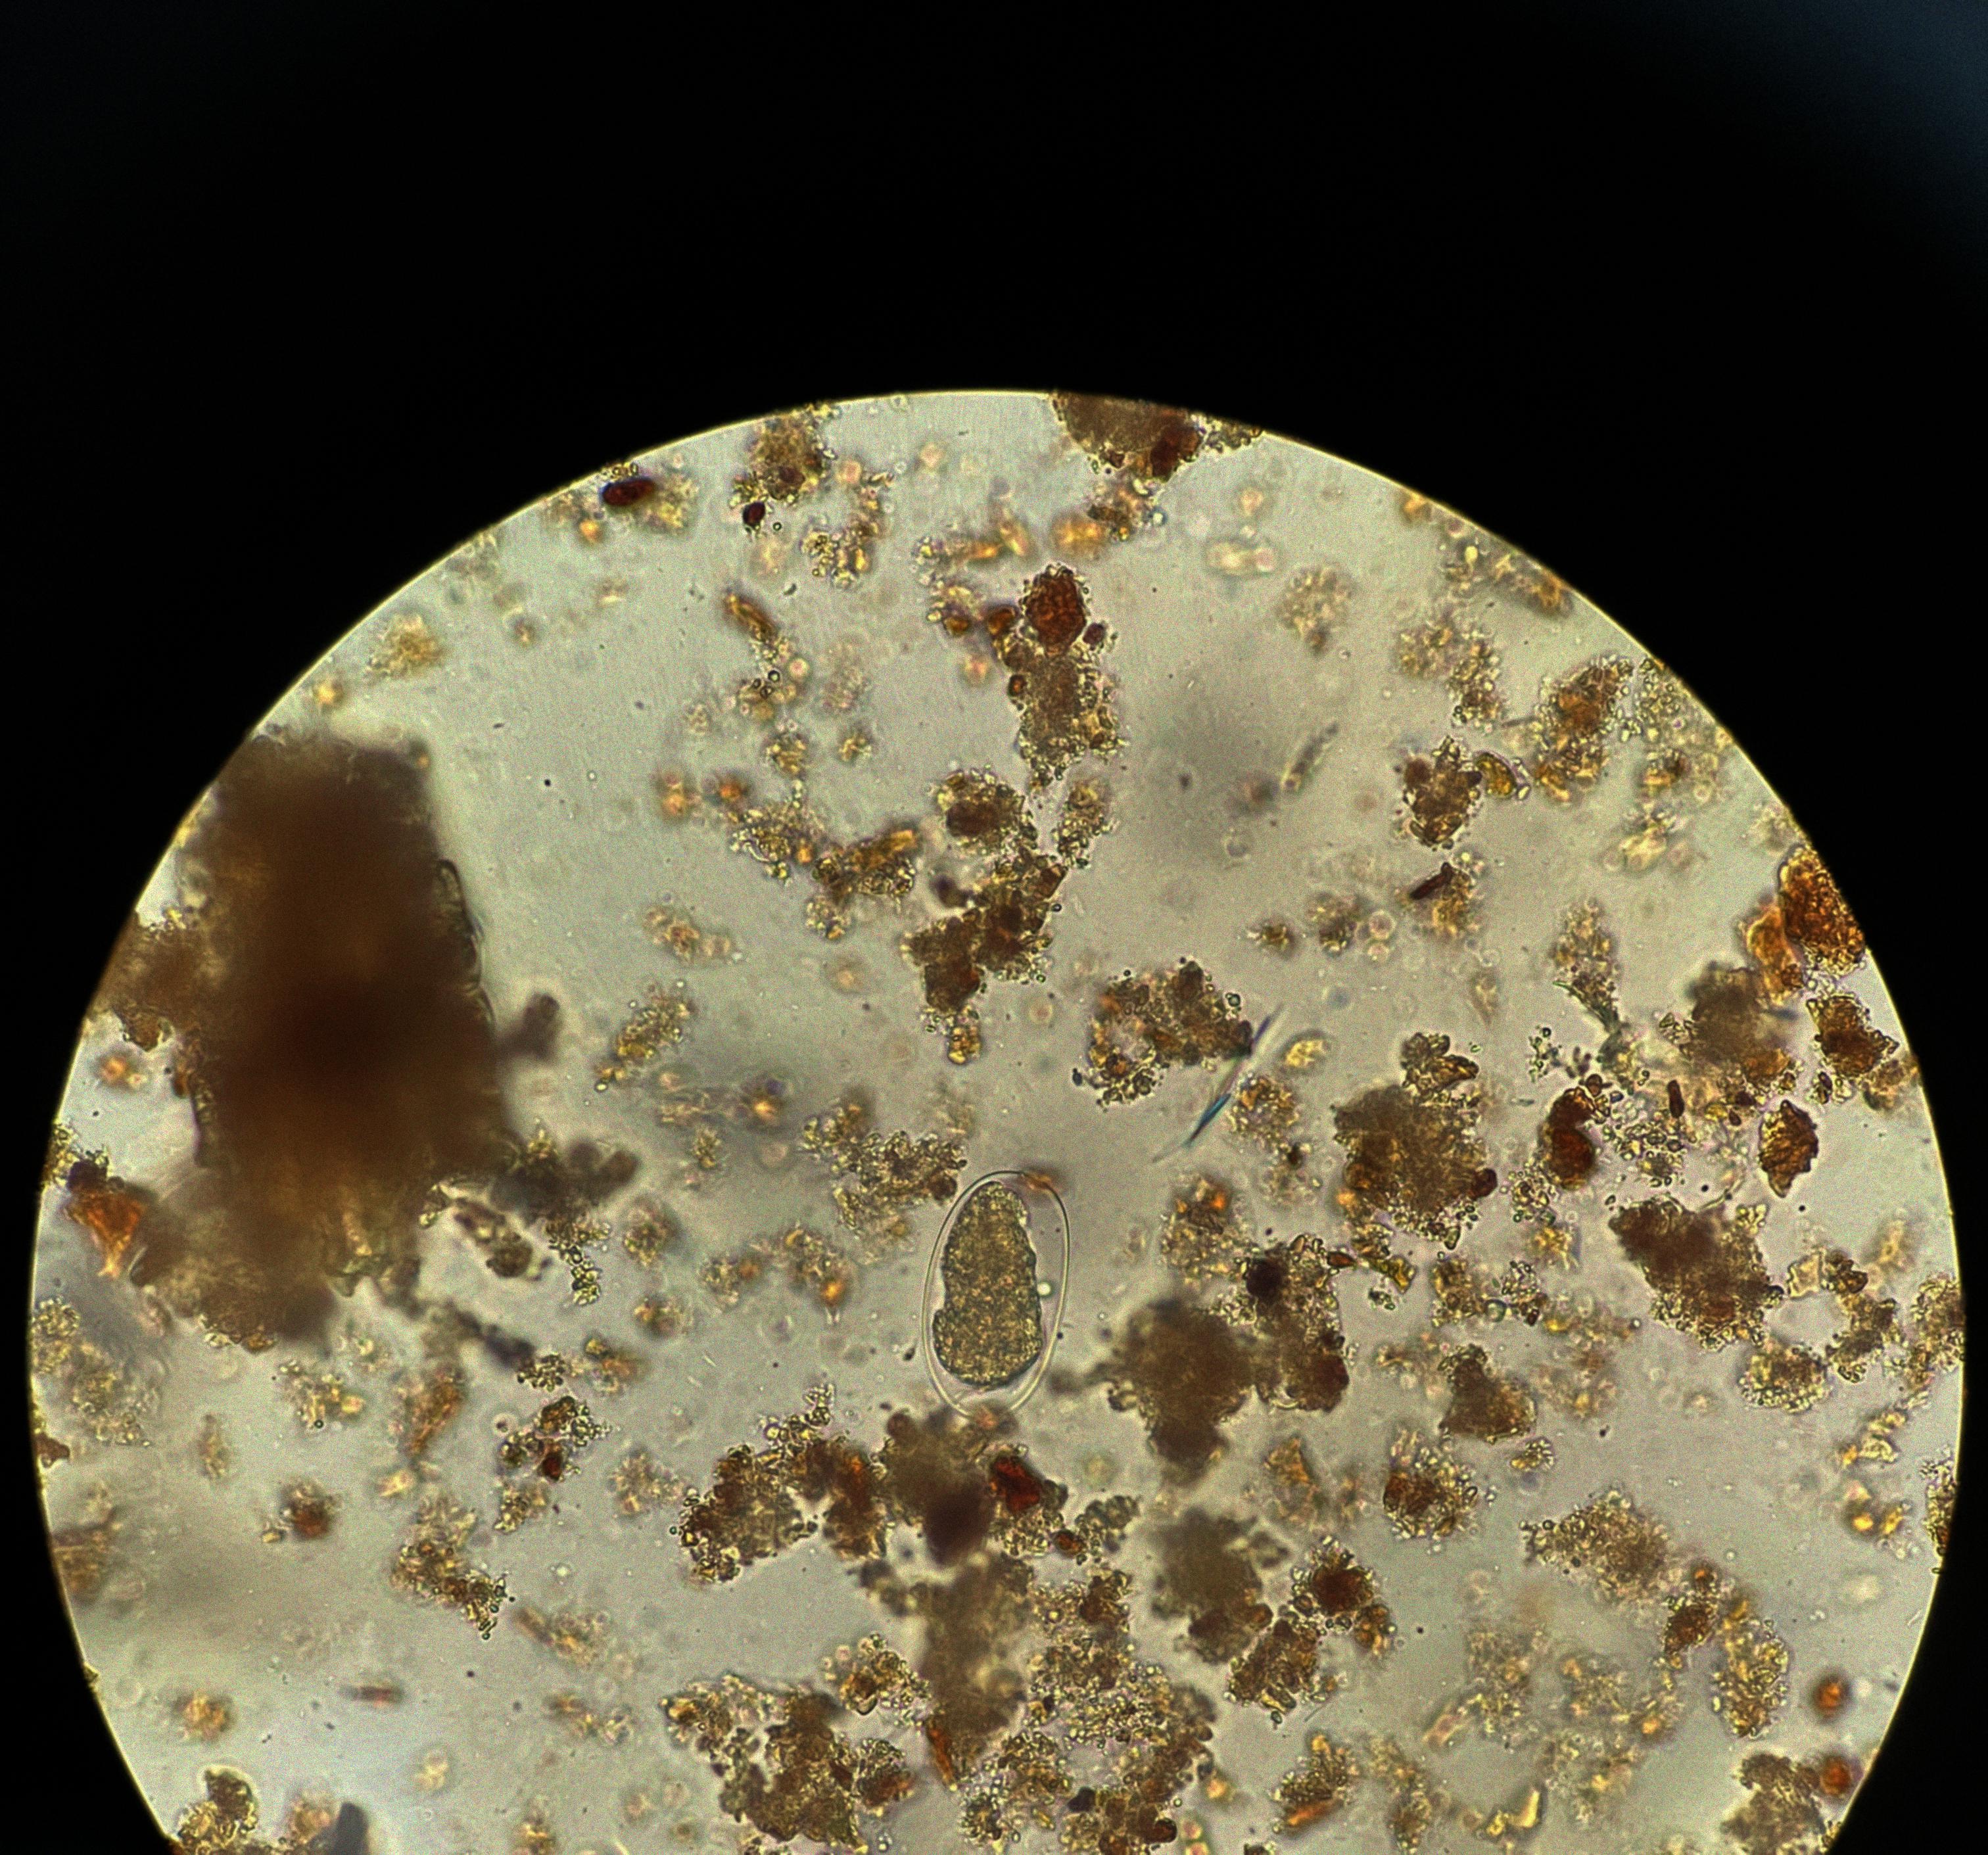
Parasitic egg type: Hookworm egg